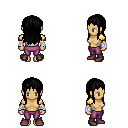
a pixel art fantasy rpg character, female body template, human, tanned skin, gold arm armor, magenta pants, black unkempt hairstyle, white cloth bandages, maroon shoes, four views (front, back, left, right), 2x2 character sprite sheet, small pixel art, hard edges, no anti-aliasing